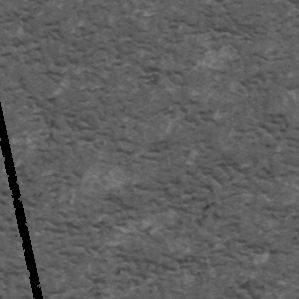
Label: frost